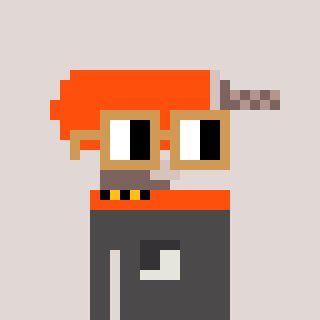
a pixel art character with square brown glasses, a drill-shaped head and a grayscale-colored body on a warm background